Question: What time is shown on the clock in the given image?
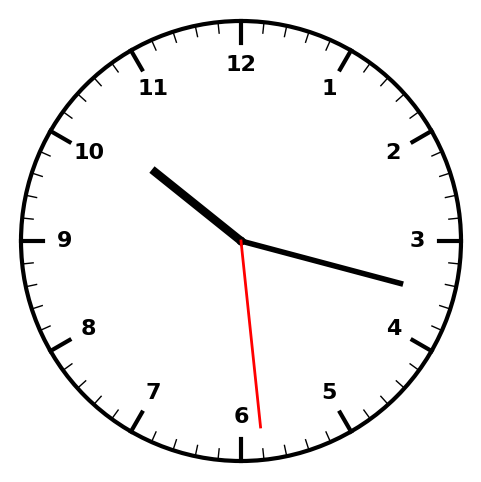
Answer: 10:17:29